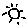
Label: sun